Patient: sex M, age 58
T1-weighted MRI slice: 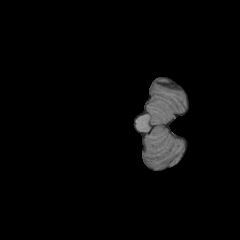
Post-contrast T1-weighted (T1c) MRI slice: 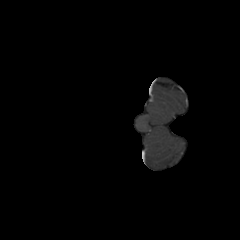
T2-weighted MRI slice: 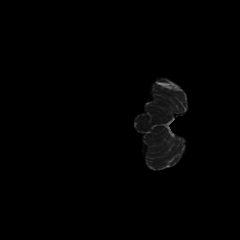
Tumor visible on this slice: no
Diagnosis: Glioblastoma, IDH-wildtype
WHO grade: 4